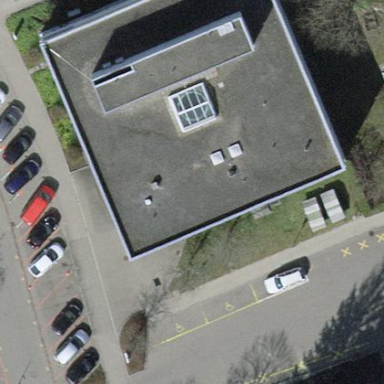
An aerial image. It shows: Building.